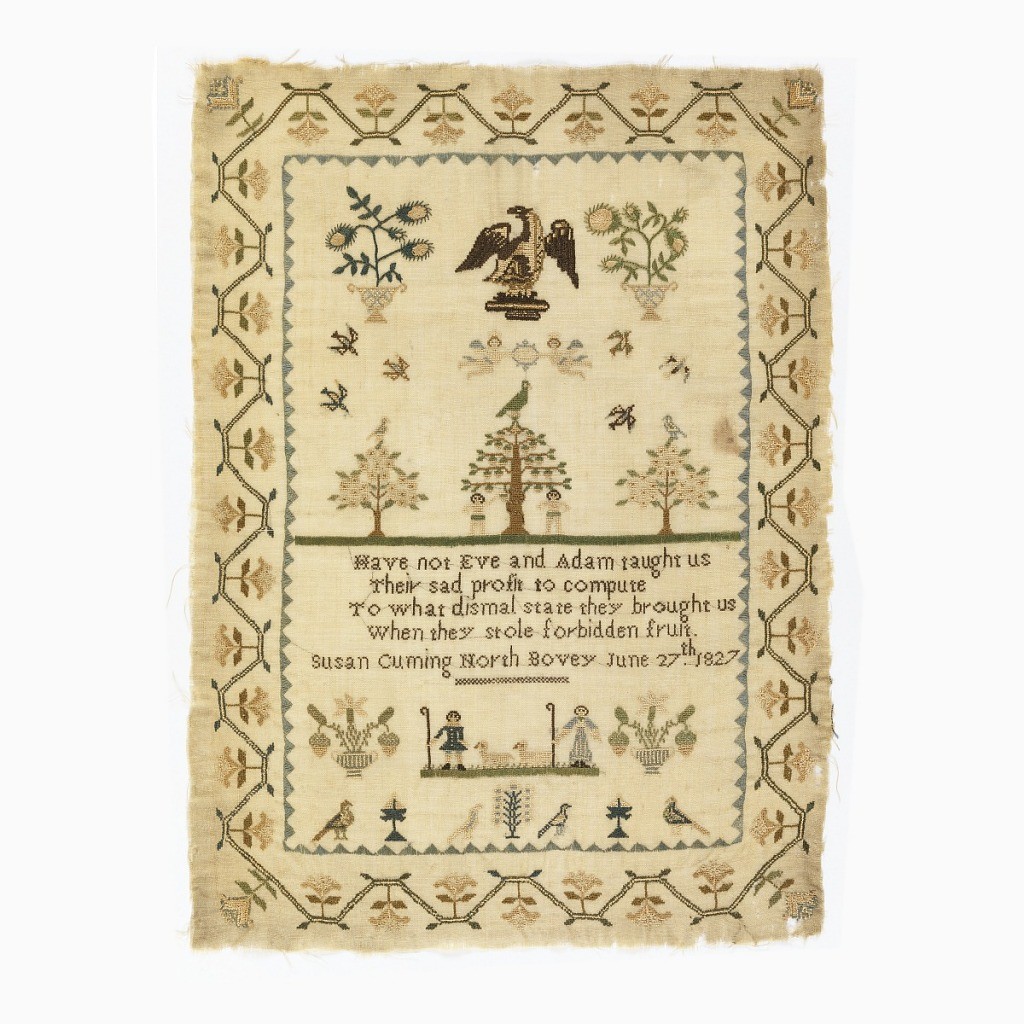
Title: Sampler
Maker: Susan Cuming, English
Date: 1827
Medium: silk embroidery on wool foundation Technique: embroidered in cross, satin, chain, and running stitches on a plain weave foundation
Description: Eagle, band of trees, verse, "Have not Eve and Adam taught us/ their sad profit to compute/ To what dismal state they brought us/ when they stole forbidden fruit."  All within a curving floral border.